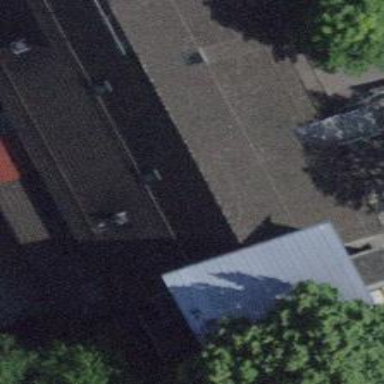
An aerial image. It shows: Building that is nightclub.